Field crop: maize
Growth stage: 2
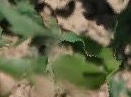
Species: maize